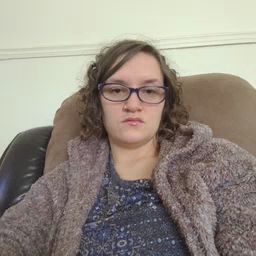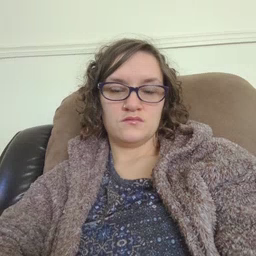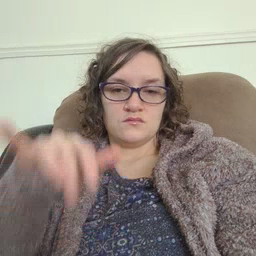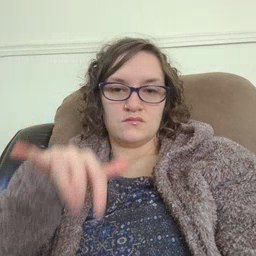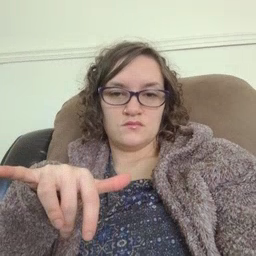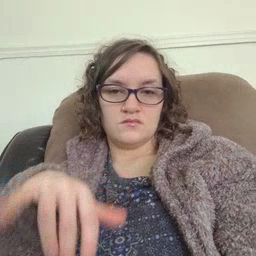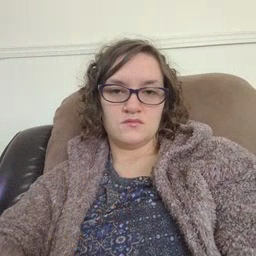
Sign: stay